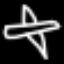
Label: airplane